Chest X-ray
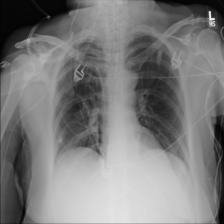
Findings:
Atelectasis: negative
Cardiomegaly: negative
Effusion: negative
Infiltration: negative
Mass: negative
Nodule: negative
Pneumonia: negative
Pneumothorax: negative
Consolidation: negative
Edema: negative
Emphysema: negative
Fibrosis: negative
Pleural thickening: positive
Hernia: negative